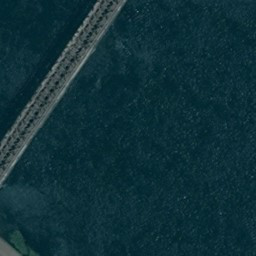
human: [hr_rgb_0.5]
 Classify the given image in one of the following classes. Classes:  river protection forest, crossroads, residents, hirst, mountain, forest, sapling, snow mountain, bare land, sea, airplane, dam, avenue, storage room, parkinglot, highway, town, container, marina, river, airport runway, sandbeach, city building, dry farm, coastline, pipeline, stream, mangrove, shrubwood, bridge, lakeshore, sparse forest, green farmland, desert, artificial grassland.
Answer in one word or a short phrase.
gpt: bridge